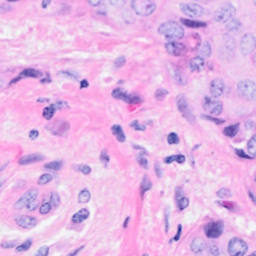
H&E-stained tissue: Breast